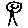
Label: tree